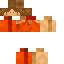
A male human skin with medium skin, wearing brown long hair dressed in a red robe top and red pants, featuring a closed mouth.